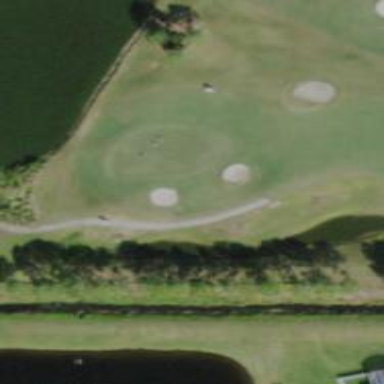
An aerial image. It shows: View of golf hole.